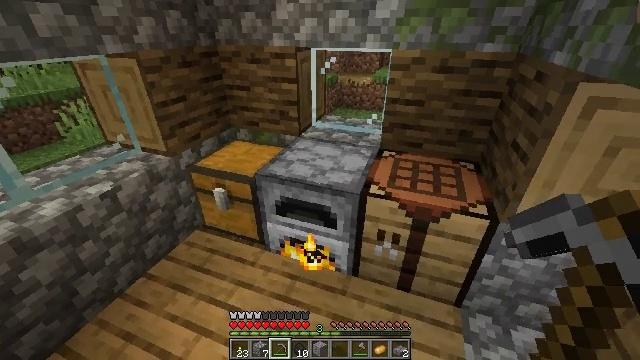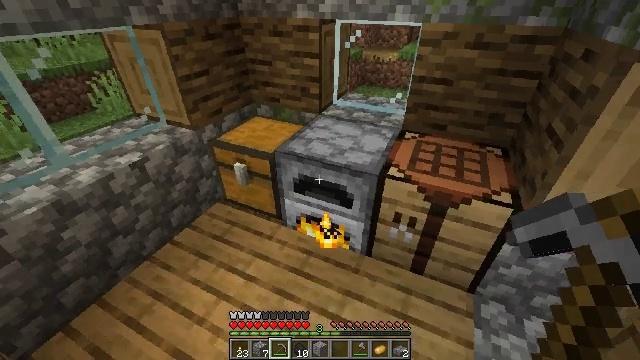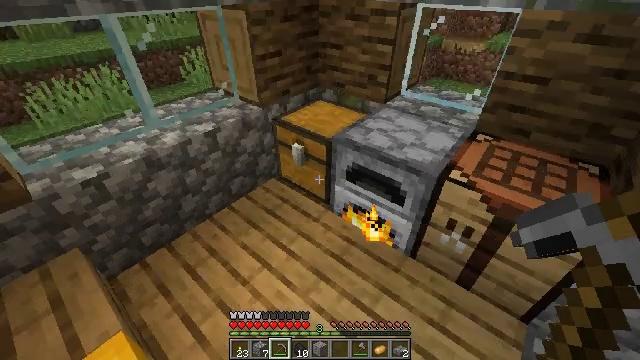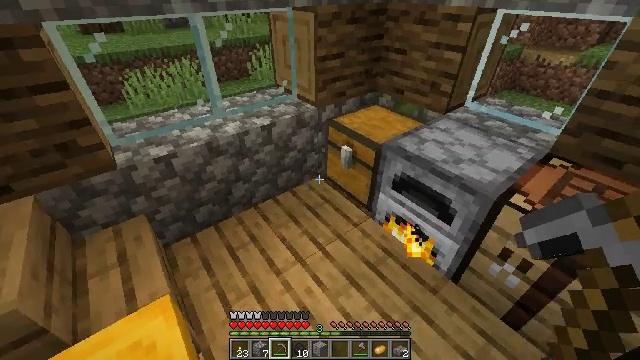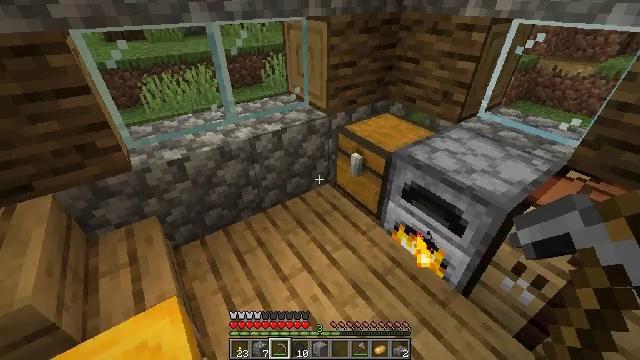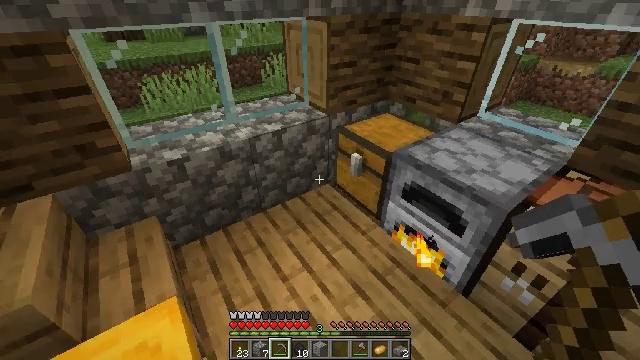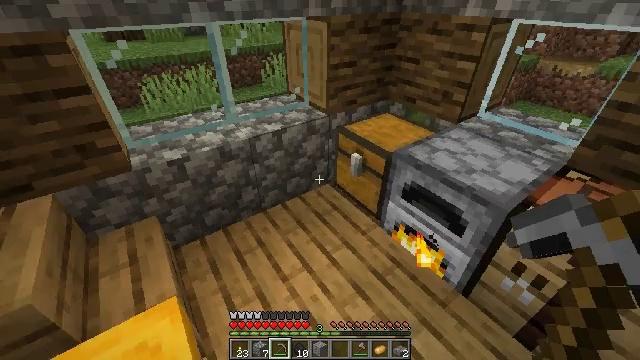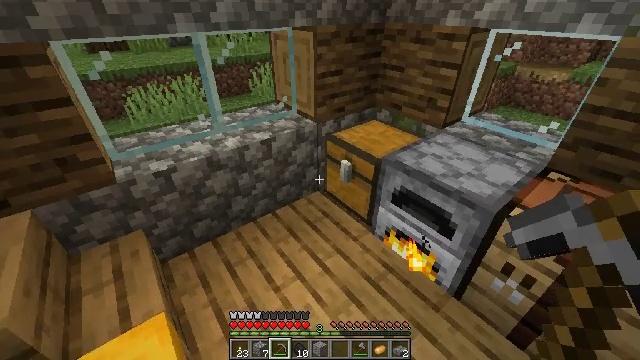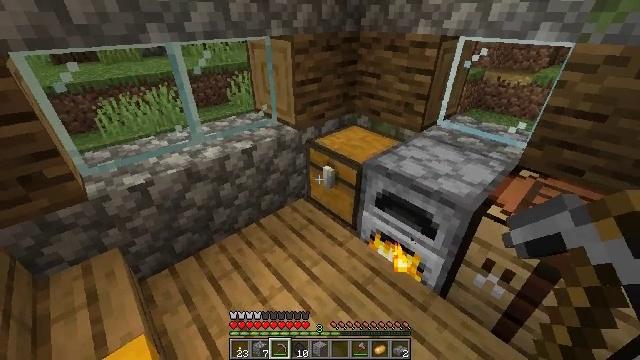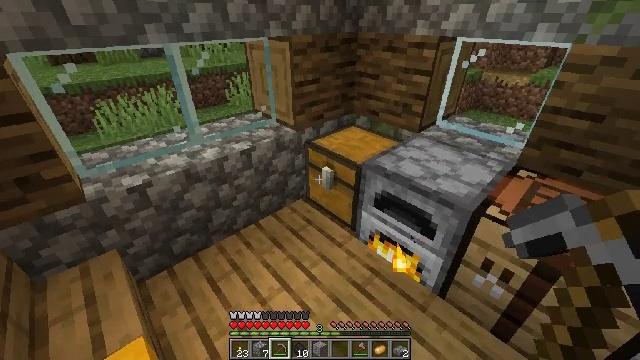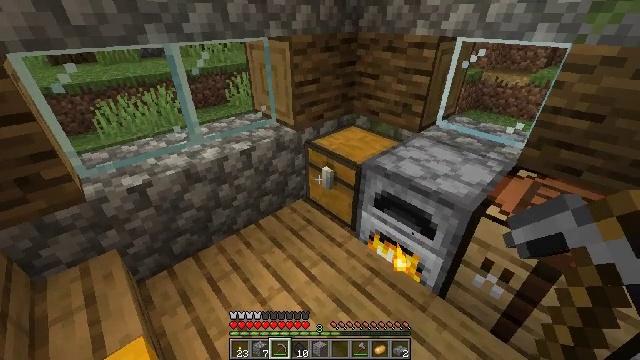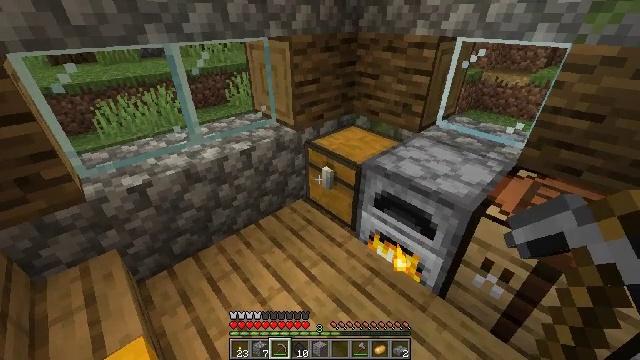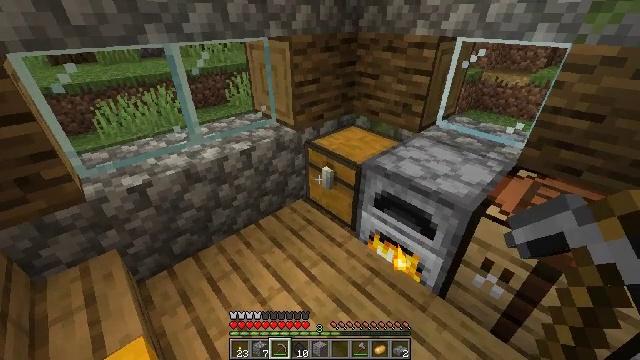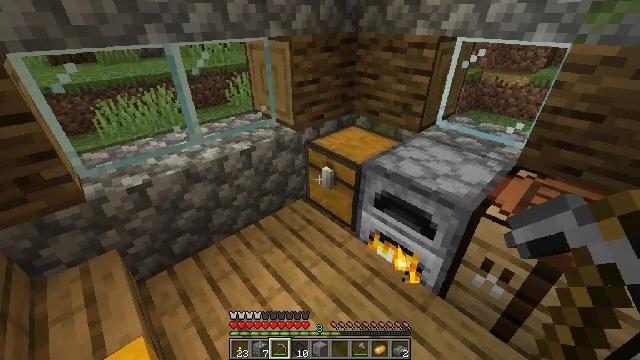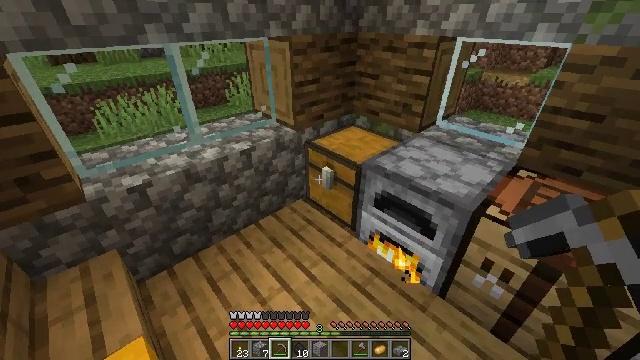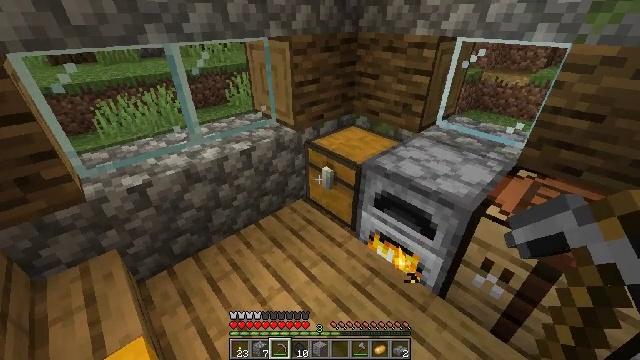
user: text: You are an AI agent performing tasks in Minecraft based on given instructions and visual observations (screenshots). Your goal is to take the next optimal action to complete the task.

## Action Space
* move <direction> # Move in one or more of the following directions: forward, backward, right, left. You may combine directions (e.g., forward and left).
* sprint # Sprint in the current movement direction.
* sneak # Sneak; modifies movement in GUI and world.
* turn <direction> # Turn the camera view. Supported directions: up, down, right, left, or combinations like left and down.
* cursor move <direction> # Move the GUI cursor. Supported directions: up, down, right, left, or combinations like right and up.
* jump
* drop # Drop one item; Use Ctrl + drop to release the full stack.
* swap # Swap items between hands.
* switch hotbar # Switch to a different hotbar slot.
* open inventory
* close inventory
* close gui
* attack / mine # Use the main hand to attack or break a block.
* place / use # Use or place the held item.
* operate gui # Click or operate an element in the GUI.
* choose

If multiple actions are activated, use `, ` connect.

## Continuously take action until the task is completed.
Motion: motion action
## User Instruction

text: Harvest carrots from the farmland.
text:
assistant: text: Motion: turn left and down
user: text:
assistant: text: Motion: turn left and down
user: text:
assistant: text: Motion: turn left
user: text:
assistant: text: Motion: turn left and up
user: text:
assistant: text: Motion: no_op
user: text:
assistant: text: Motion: no_op
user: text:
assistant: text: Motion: turn right and up
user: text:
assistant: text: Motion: turn right and up
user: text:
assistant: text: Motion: no_op
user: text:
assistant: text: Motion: no_op
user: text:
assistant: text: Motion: no_op
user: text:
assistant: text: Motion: no_op
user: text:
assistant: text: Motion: no_op
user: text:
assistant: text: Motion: no_op
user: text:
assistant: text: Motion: use / place
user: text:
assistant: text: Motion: use / place
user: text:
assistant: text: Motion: use / place
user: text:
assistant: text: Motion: use / place
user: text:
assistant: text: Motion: no_op
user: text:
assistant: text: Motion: no_op
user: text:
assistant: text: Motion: no_op
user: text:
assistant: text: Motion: no_op
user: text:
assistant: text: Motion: no_op
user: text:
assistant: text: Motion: no_op
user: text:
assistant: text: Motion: no_op
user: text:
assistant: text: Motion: no_op
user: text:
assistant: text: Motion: no_op
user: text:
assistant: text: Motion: no_op
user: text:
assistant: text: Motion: no_op
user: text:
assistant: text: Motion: turn right